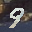
Label: 9